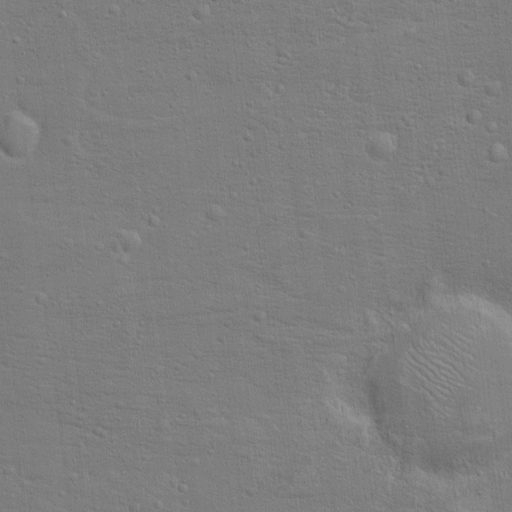
Classes present: Background